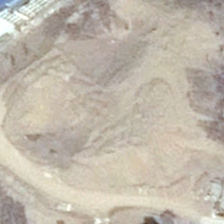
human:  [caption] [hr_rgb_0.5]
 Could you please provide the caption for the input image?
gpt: it is a piece of irregular khaki bareland .

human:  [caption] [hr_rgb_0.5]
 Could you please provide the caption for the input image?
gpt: it is a piece of irregular khaki bareland .

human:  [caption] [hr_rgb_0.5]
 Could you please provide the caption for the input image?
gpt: a large number of car grind marks are on the bareland .

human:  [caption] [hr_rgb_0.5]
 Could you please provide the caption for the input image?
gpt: a lot of broken stone and waste are in the bareland .

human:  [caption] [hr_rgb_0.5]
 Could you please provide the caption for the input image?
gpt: a large number of car grind marks are on the bareland .